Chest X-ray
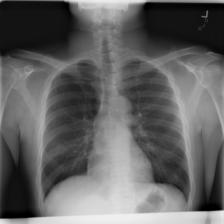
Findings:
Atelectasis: negative
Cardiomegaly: negative
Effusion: negative
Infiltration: negative
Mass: negative
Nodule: negative
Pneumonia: negative
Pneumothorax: negative
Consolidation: negative
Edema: negative
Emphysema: negative
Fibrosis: negative
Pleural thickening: negative
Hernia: negative